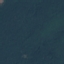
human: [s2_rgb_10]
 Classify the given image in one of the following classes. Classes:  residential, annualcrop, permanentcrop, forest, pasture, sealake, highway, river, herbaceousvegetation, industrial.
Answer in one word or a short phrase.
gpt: Forest